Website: home-depot
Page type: payment
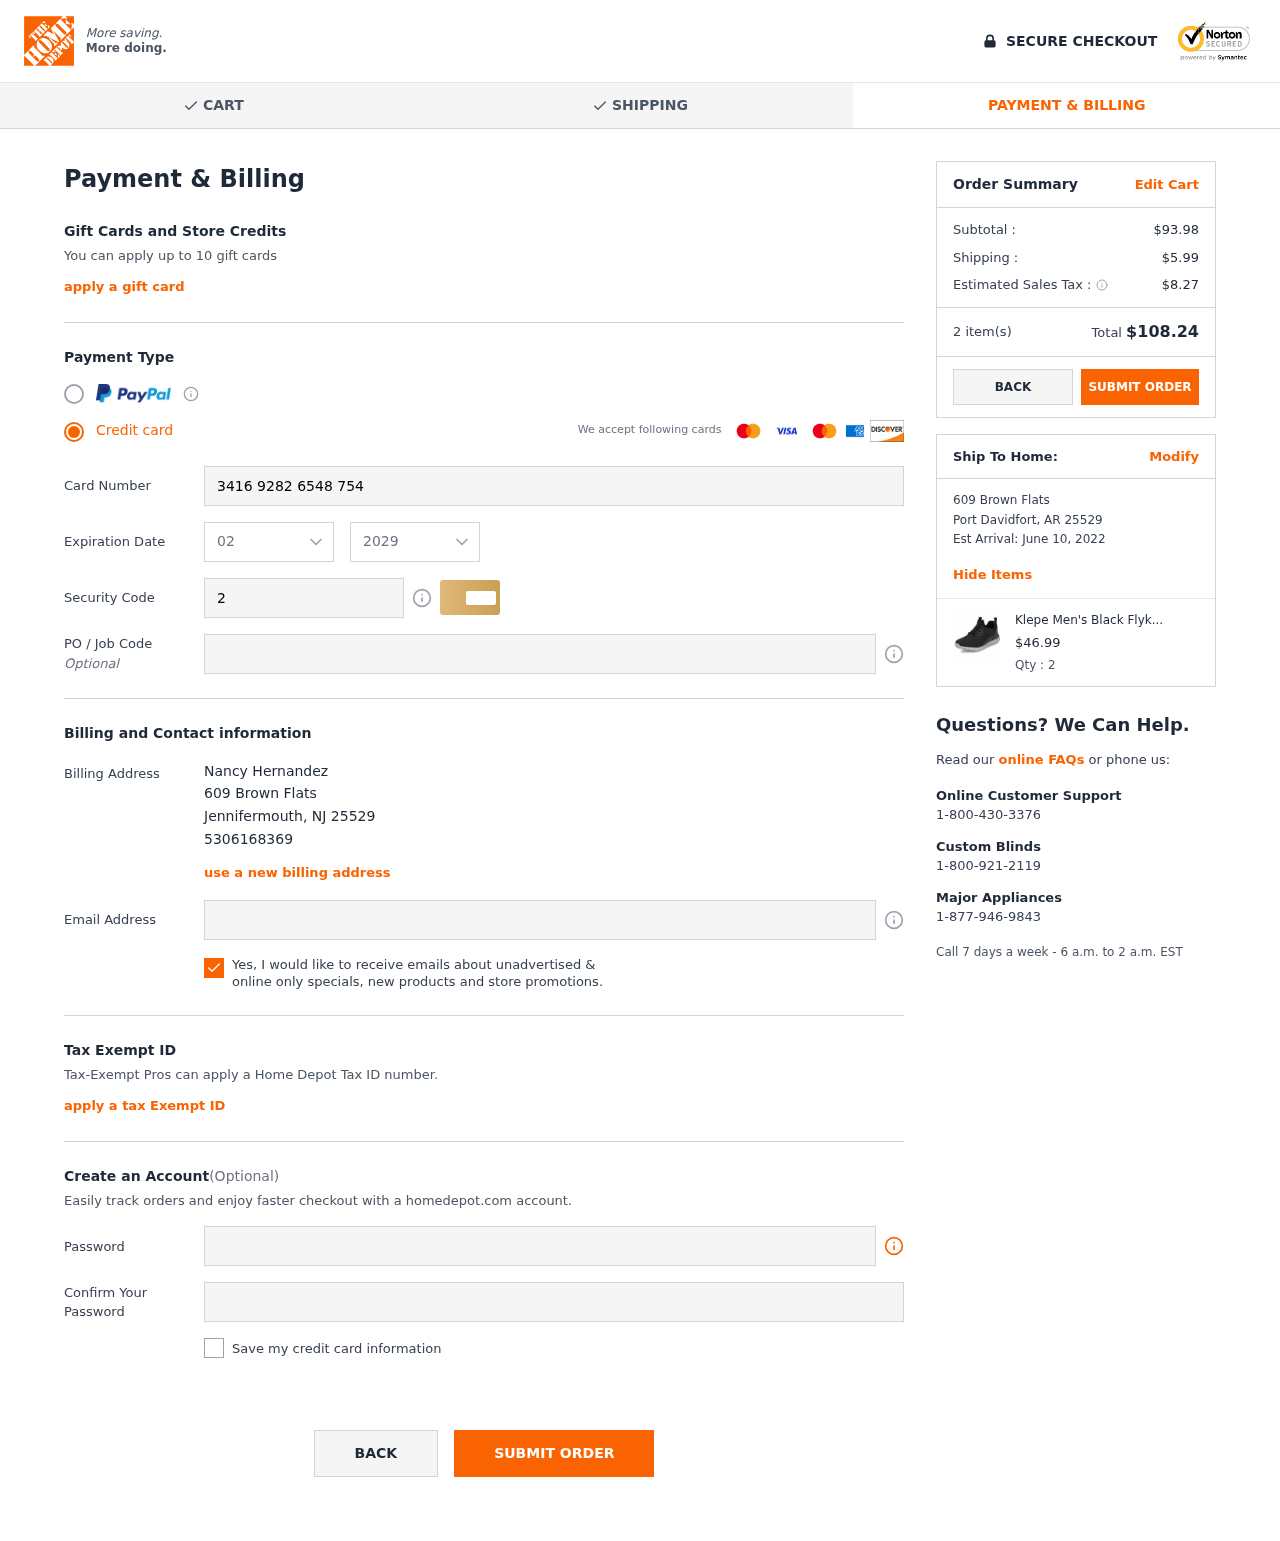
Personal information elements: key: PII_CARD_CVV
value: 2631
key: PII_CARD_EXPIRY_MONTH
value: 02
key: PII_CARD_EXPIRY_YEAR
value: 29
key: PII_CARD_NUMBER
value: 3416 9282 6548 754
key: PII_CITY
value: Jennifermouth
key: PII_CITY2
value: Port Davidfort
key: PII_EMAIL
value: nancy.hernandez@hotmail.com
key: PII_FULLNAME
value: Nancy Hernandez
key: PII_PHONE
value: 5306168369
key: PII_POSTCODE
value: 25529
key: PII_POSTCODE2
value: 25529
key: PII_STATE_ABBR
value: NJ
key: PII_STATE_ABBR2
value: AR
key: PII_STREET
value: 609 Brown Flats
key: PII_STREET2
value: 609 Brown Flats
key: PII_POSTCODE_FULL
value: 25529
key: PII_POSTCODE_NUMERIC
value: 25529
Product elements: key: PRODUCT1_NAME
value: Klepe Men's Black Flyknit with Memory Foam Running Shoes-7 UK (41 EU) (8 US) (FD18-04/BLK)
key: PRODUCT1_PRICE
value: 46.99
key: PRODUCT1_QUANTITY
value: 2
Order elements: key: ORDER_SUBTOTAL
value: $93.98
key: ORDER_SHIPPING_COST
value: $5.99
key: ORDER_TAX
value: $8.27
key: ORDER_NUM_ITEMS
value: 2 item(s)
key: ORDER_TOTAL
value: $108.24
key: ORDER_DELIVERY_DATE
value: June 10, 2022